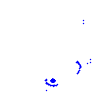
Particle: electron